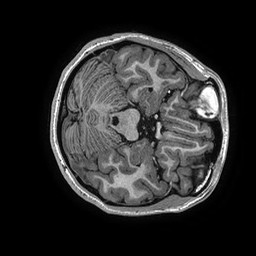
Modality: T1w
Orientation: axial
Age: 16
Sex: female
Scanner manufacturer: ge
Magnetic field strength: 3 T
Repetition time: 0.006952 s
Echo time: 0.00292 s